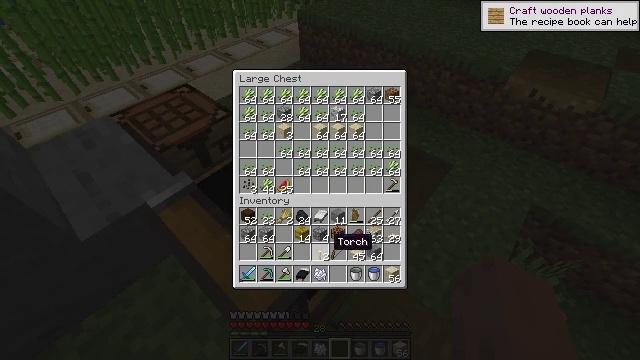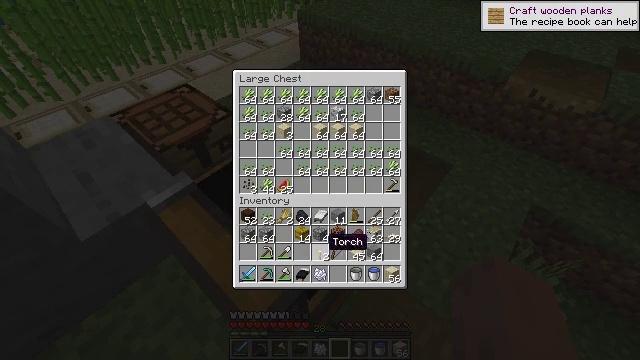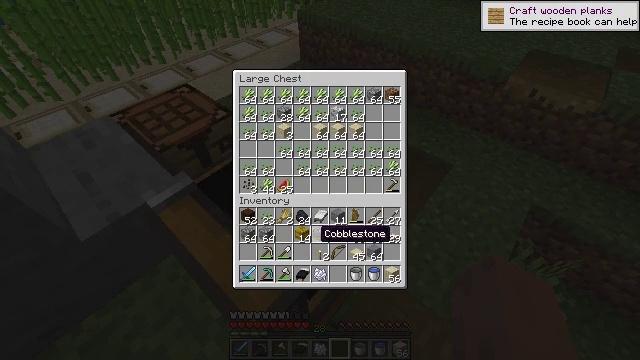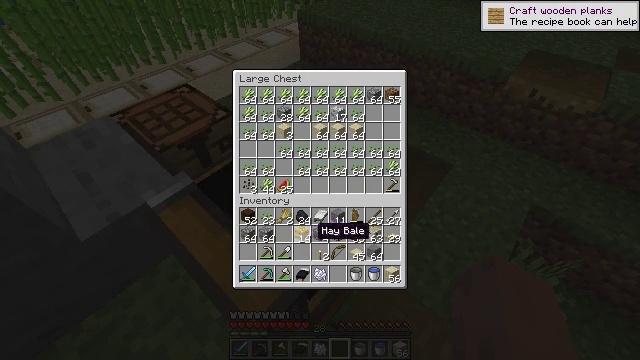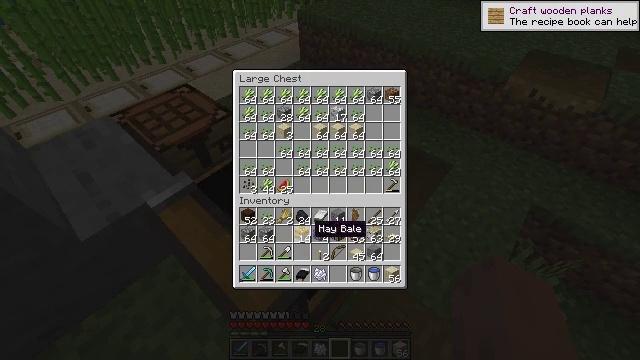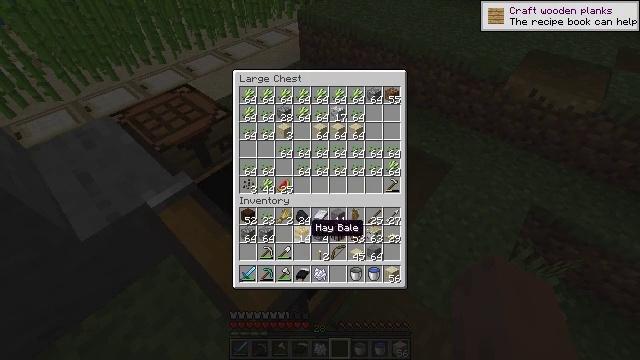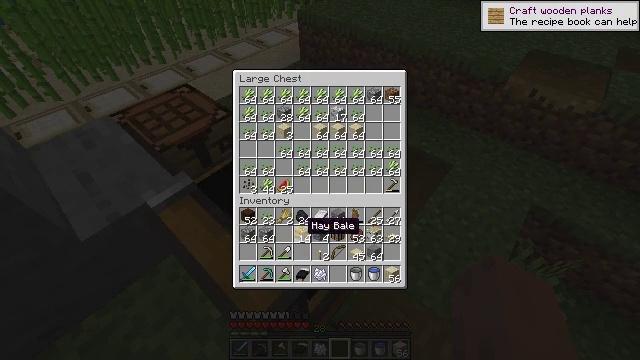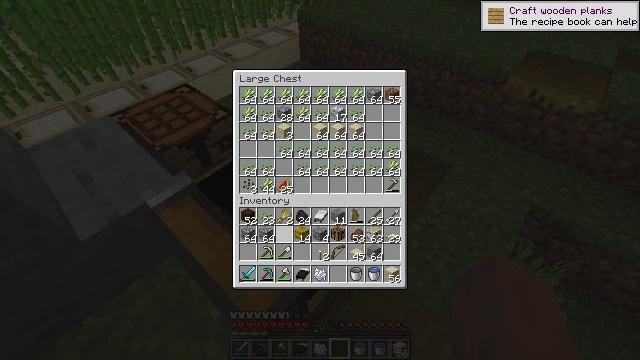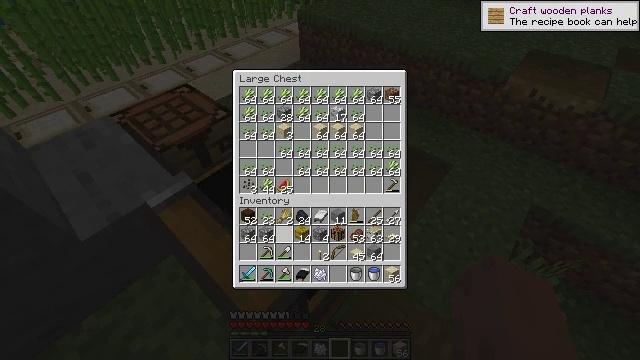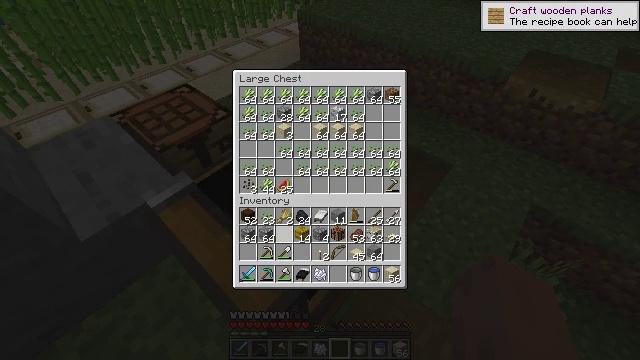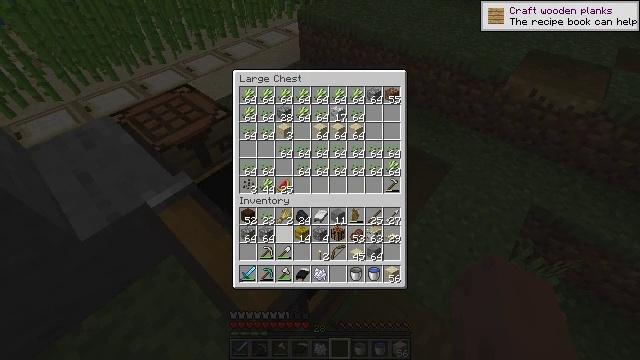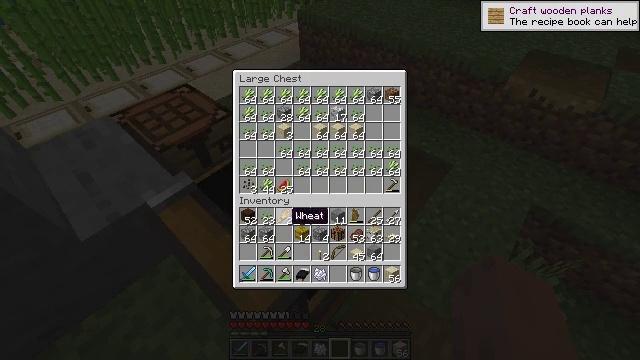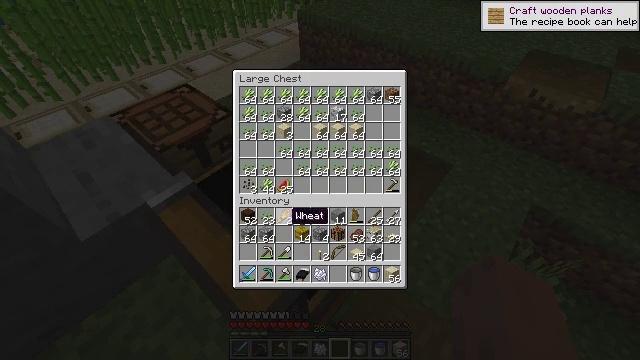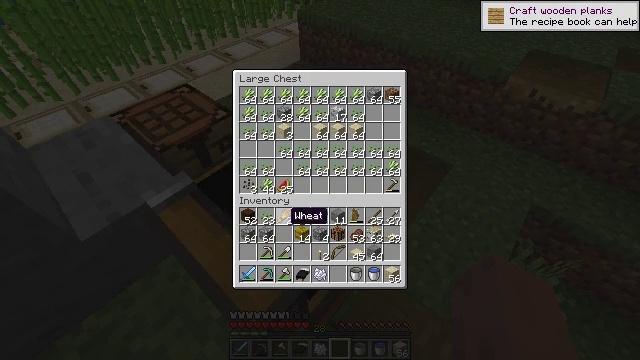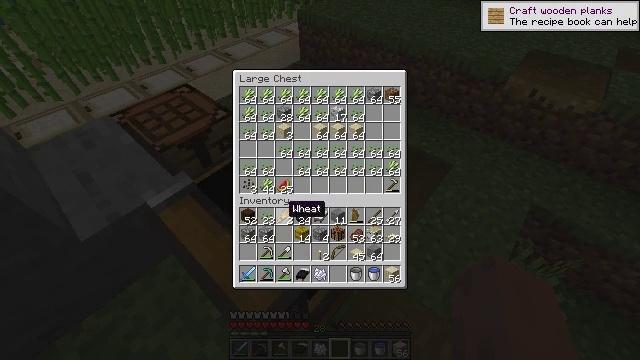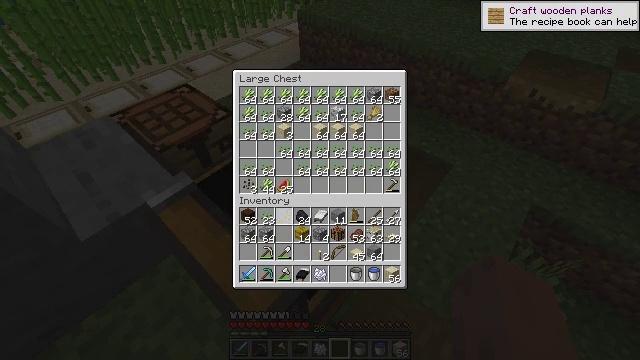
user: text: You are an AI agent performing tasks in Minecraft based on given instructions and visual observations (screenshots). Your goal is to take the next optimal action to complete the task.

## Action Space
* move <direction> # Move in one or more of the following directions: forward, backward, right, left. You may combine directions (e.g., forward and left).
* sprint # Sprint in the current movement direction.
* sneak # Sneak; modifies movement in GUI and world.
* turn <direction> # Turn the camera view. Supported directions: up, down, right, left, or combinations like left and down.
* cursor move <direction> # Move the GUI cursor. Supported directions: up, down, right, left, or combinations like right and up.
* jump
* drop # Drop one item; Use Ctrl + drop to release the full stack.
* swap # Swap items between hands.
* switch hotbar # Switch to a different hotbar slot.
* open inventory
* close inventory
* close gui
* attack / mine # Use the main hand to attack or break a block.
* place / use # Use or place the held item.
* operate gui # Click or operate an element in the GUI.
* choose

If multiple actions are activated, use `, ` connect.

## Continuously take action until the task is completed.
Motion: motion action
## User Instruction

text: Remove a bone meal from the inventory.
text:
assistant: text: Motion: no_op
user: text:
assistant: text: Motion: turn left and up
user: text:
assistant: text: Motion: no_op
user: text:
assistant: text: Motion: no_op
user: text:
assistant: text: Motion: sneak
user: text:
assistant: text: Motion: sneak
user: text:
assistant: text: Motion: sneak, turn left
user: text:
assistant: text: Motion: sneak
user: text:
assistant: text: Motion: sneak
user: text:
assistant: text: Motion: sneak
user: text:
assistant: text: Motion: sneak
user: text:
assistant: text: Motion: sneak
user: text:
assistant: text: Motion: sneak
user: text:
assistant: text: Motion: sneak
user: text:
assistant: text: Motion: sneak, attack / mine
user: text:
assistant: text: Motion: sneak, attack / mine
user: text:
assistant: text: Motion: sneak
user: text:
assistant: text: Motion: sneak
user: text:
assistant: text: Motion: sneak
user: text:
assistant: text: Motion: sneak, attack / mine
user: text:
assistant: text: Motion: sneak, attack / mine
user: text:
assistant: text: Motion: sneak
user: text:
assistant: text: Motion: sneak
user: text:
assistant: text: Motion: sneak
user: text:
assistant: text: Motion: no_op
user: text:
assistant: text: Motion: turn right and up
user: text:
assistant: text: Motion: turn right and up
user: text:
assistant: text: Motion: no_op
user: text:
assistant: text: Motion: turn right and up
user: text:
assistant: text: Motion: turn right and up